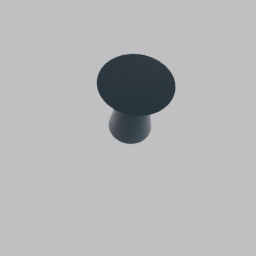
Label: furniture